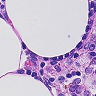
Metastatic tissue present: no